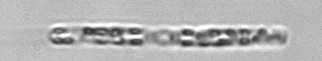
Label: Dactyliosolen_fragilissimus